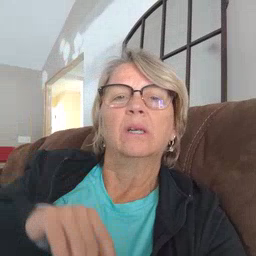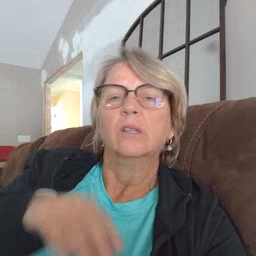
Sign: sick